八年级 · 解析几何
如图, 已知: $\angle M O N=30^{\circ}$, 点 $A_{1} 、 A_{2} 、 A_{3}$ 在射线 $0 N$ 上, 点 $B_{1} 、 B_{2} 、 B_{3} \cdots$. .在射线 $0 M$ 上, $\triangle A_{1} B_{1} A_{2} . \triangle A_{2} B_{2} A_{3} 、 \triangle A_{3} B_{3} A_{4} \cdots \cdots$ 均为等边三角形,若 $0 A_{1}=1$, 则 $\triangle A_{6} B_{B} A_{7}$ 的边长为 $(\quad)$.

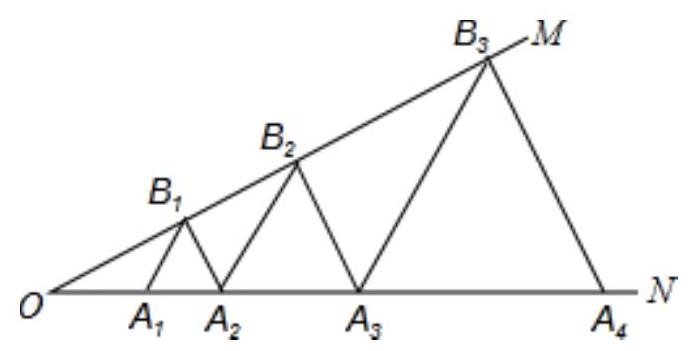
6
B. 12
C. 32
D. 64
答案: C